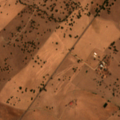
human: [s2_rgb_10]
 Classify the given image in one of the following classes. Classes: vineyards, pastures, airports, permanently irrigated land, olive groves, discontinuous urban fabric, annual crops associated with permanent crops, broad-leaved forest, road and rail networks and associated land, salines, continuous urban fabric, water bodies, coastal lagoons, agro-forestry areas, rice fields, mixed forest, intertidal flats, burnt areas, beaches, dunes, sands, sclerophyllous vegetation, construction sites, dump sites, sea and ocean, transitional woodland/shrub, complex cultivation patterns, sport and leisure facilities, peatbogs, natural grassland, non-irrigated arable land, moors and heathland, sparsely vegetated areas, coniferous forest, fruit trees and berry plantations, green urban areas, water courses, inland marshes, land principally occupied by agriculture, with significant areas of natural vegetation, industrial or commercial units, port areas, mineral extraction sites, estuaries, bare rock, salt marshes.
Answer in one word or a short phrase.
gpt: pastures, agro-forestry areas